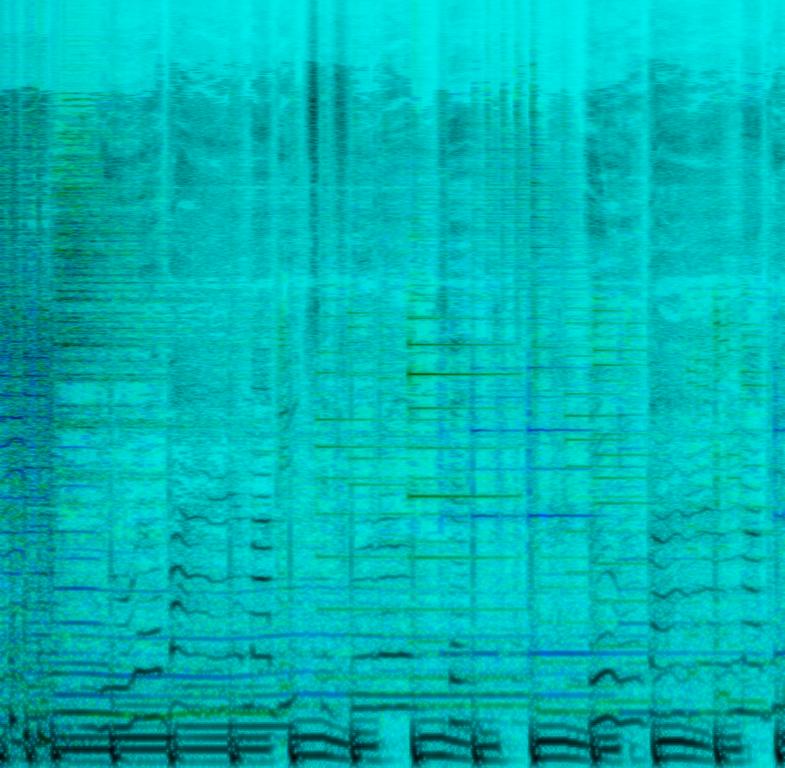
The low quality recording features an alternative/indie song that consists of a passionate male vocal singing over groovy bass guitar, wide electric guitar melodies, shimmering cymbals and "4 on the floor" kick pattern. It sounds mellow, easygoing, emotional and passionate.